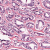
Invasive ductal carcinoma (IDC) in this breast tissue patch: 1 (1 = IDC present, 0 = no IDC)